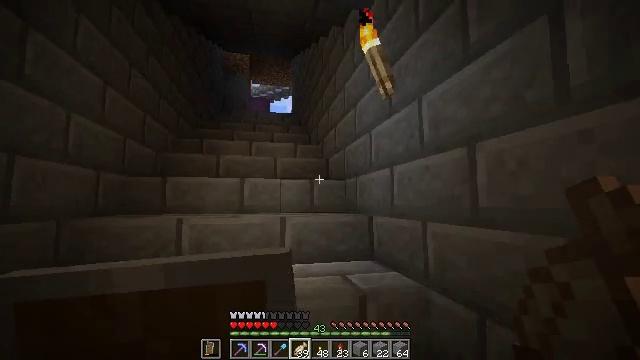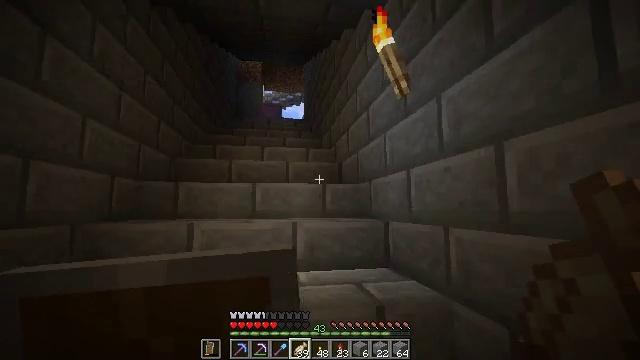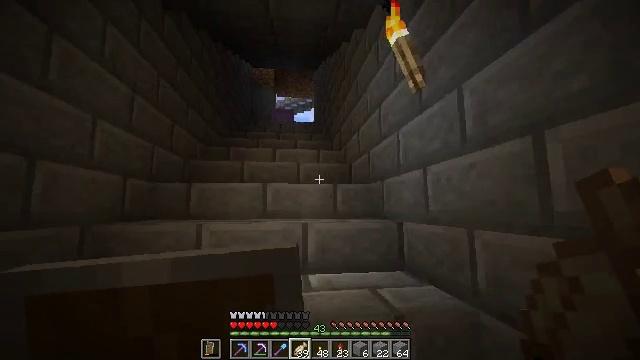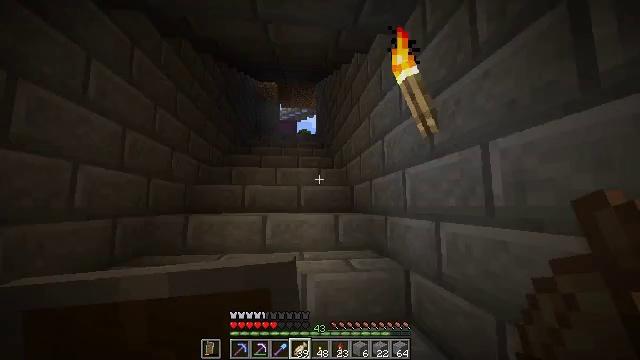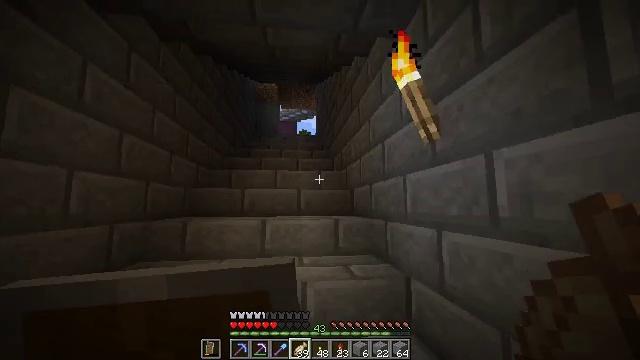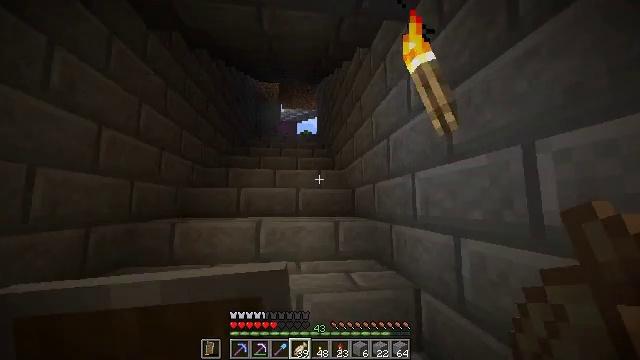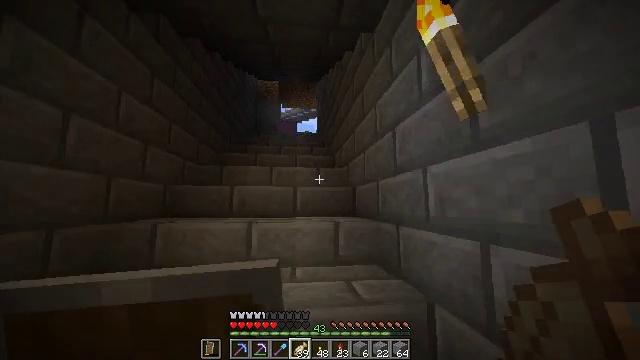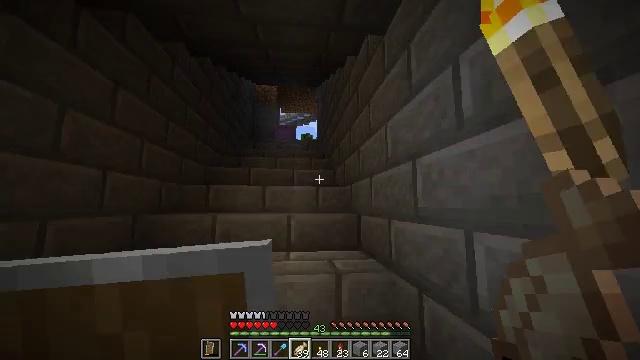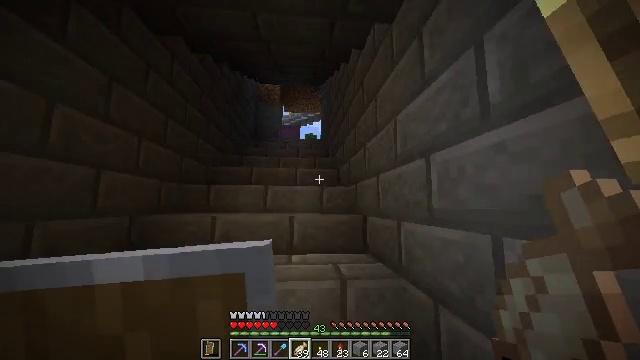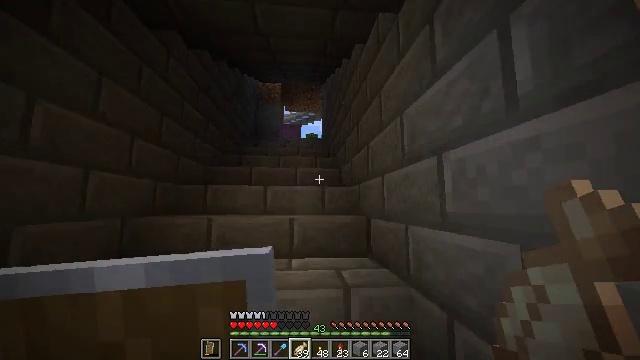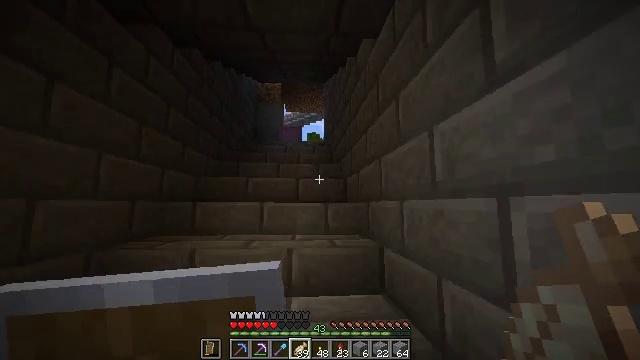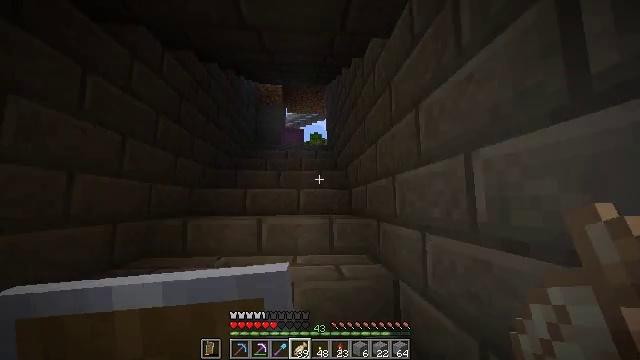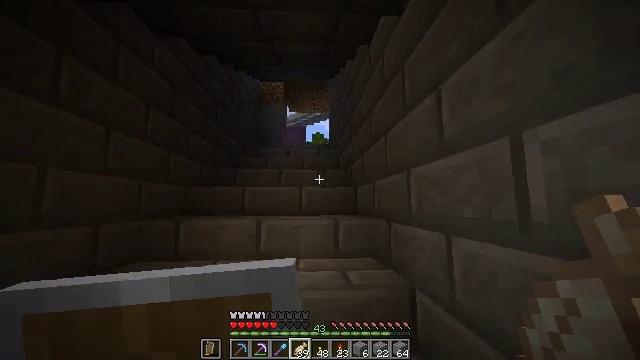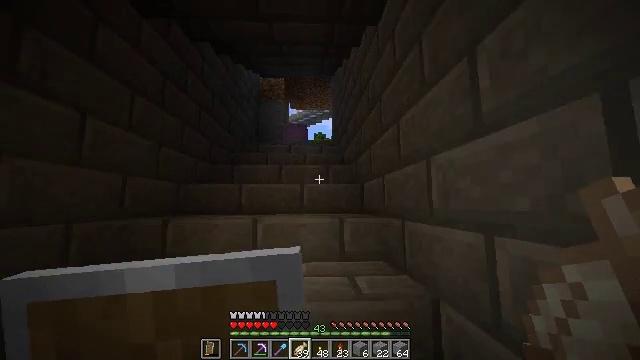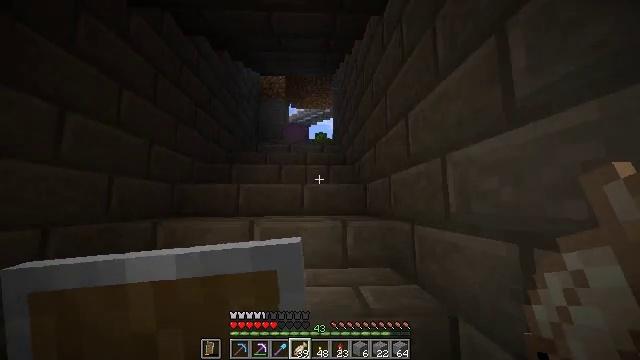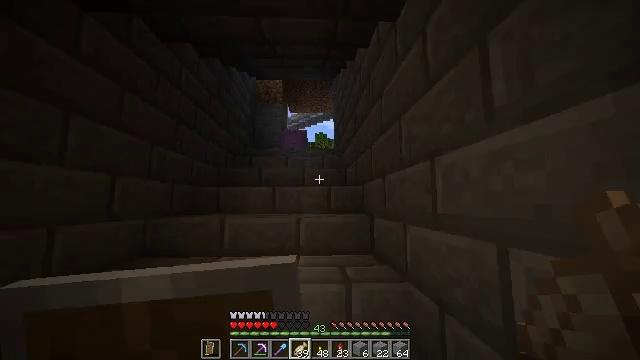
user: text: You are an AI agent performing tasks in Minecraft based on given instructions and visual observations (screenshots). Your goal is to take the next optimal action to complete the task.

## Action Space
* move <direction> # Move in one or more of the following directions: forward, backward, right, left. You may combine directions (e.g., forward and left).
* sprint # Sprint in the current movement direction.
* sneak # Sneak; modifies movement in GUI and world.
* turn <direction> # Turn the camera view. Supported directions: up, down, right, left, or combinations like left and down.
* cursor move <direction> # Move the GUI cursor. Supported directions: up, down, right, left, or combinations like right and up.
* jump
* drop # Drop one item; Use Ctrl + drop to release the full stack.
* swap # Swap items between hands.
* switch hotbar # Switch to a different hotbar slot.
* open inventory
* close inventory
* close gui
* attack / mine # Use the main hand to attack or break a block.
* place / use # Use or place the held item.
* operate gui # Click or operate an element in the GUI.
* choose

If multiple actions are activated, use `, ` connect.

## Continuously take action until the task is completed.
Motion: motion action
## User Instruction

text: Attack the quartz pillar to collect it.
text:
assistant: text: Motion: move forward, turn left and up
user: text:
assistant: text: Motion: move forward, turn left
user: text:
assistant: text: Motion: move forward
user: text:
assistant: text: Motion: move forward
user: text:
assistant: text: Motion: move forward
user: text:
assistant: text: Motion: move forward
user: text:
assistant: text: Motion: move forward
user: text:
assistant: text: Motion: move forward, turn left
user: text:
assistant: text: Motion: move forward
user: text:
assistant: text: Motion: move forward
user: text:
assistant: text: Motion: move forward
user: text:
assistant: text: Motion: move forward
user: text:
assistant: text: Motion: move forward
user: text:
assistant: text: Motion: move forward
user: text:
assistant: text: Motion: move forward
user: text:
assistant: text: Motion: move forward
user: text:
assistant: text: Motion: move forward
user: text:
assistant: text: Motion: move forward
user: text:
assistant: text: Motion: move forward
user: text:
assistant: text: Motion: move forward
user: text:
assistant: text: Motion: move forward
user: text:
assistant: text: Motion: move forward
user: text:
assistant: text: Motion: move forward
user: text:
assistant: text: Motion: move forward, turn down
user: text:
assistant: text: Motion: move forward
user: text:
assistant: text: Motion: move forward
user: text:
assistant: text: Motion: move forward
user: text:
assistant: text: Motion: move forward
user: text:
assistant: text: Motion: move forward, turn down
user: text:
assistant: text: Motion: move forward, turn down